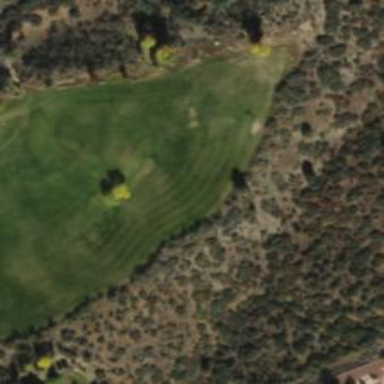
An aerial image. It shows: Driving range for golf practice on grass land.